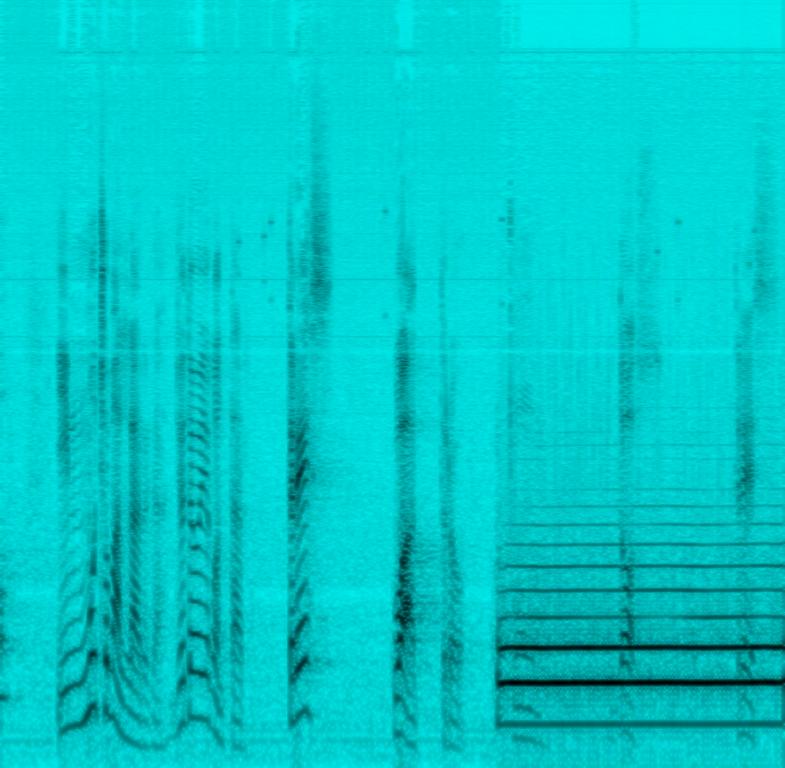
This music is an instrumental tutorial. A male musician is keeping count in French to the drone-like tune of a French Horn. The audio is not clear and has a lot of static.